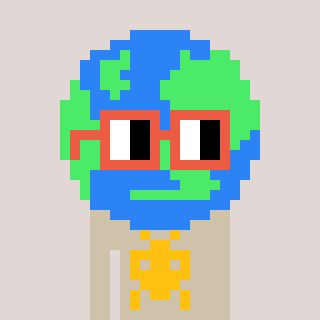
a pixel art character with square orange glasses, a earth-shaped head and a bege-colored body on a warm background